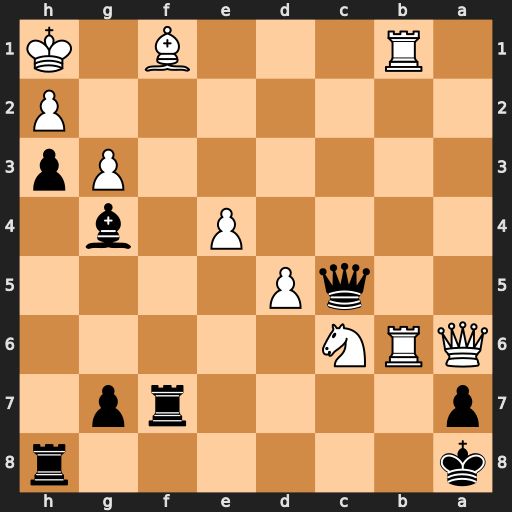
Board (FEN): k6r/p4rp1/QRN5/2qP4/4P1b1/6Pp/7P/1R3B1K
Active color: b
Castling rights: -
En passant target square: -
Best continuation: Bf3+ Bg2 hxg2#